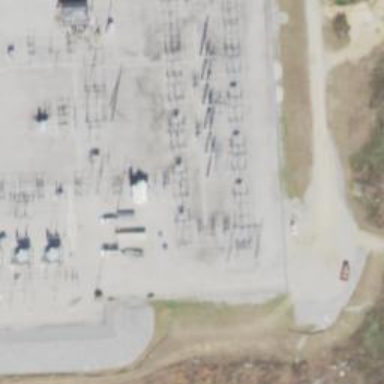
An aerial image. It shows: Switch used for power control.